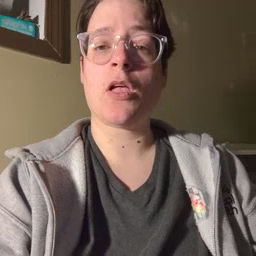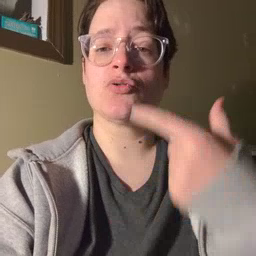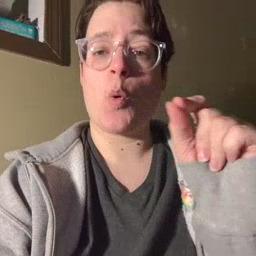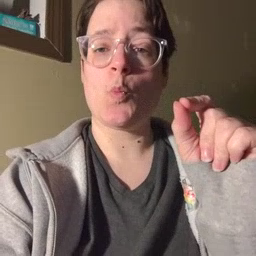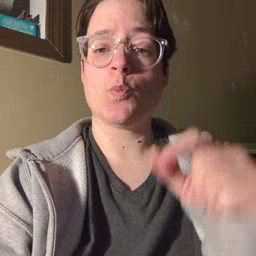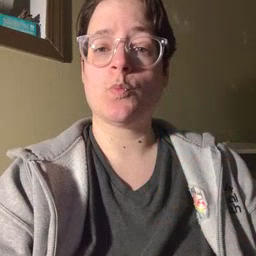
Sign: go